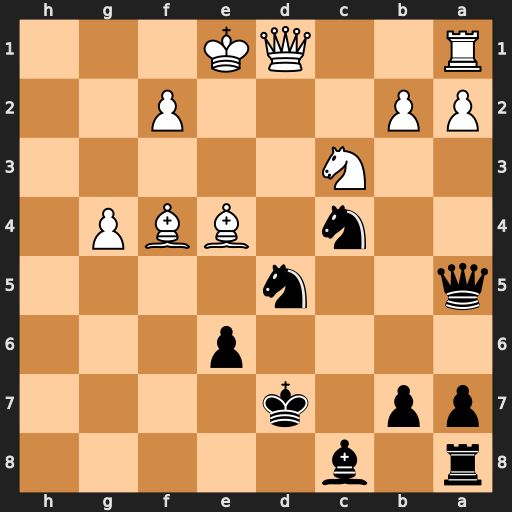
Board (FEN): r1b5/pp1k4/4p3/q2n4/2n1BBP1/2N5/PP3P2/R2QK3
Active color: b
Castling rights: Q
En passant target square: -
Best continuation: Nxb2 Qc2 Qxc3+ Qxc3 Nxc3